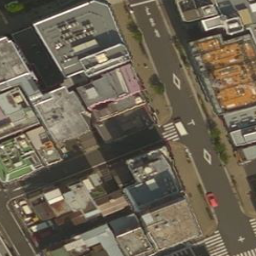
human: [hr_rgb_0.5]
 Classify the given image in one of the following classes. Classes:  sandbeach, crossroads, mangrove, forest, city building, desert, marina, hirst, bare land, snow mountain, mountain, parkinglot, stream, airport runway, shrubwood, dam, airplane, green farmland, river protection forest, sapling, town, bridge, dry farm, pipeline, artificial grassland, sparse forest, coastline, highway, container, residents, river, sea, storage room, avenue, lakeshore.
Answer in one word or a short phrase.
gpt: city building